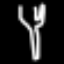
Label: fork